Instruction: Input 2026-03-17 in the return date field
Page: home
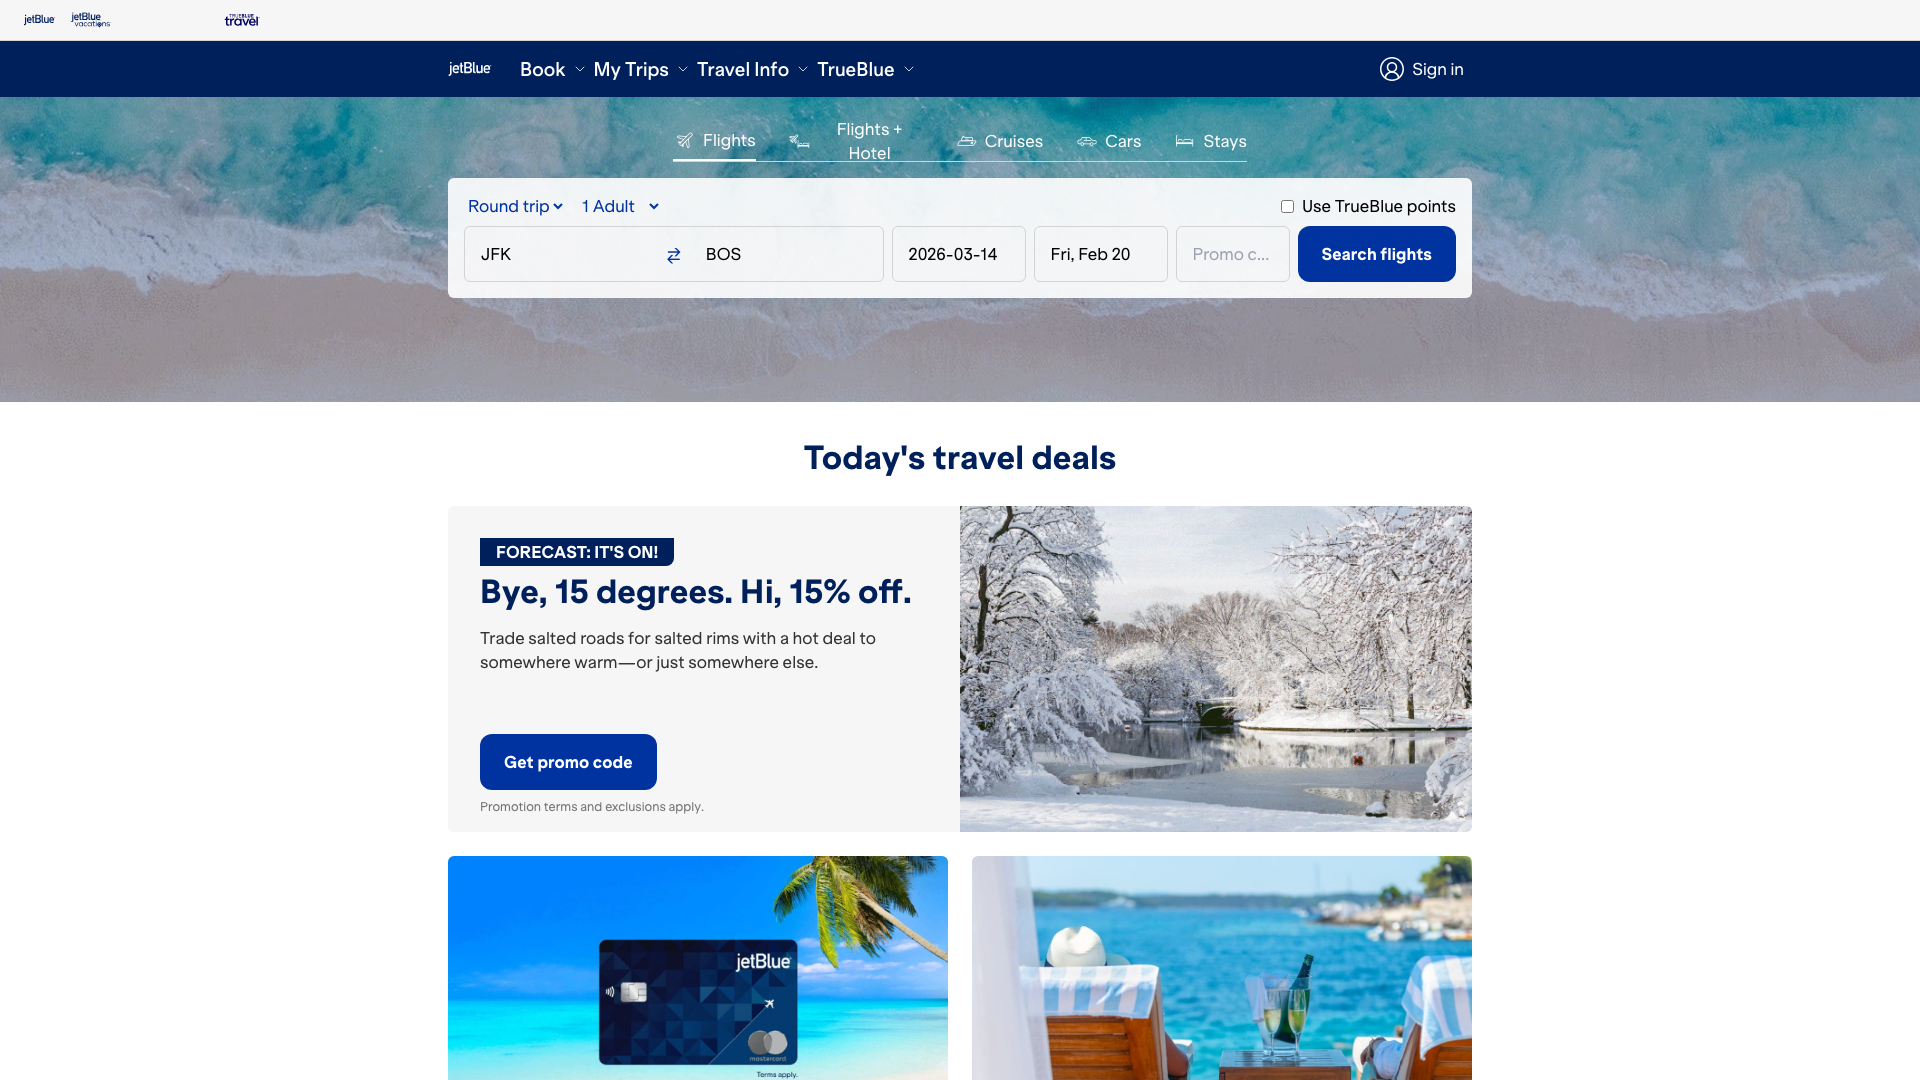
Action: type